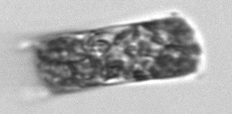
Label: Hemiaulus